Field crop: tomato
Growth stage: 1
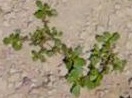
Species: portulaca